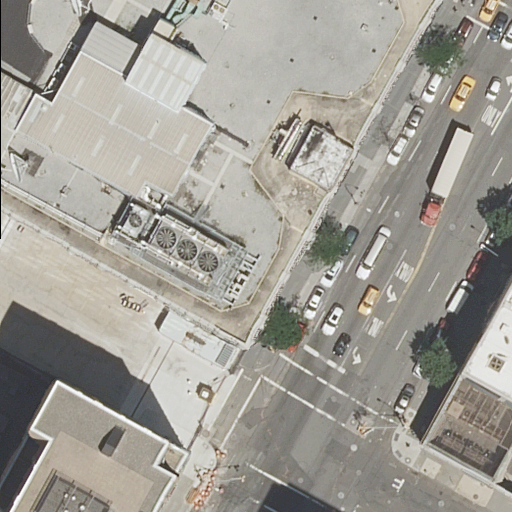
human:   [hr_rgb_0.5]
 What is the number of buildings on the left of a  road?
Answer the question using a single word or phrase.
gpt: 2

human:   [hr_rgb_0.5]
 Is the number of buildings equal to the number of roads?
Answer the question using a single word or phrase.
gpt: no

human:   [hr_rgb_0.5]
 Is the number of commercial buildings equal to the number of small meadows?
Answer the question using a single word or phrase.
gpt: yes

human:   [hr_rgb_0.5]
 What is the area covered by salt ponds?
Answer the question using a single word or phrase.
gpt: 0m2

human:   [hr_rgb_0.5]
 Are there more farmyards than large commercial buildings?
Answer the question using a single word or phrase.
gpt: no

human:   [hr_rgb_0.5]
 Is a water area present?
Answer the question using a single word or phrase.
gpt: no

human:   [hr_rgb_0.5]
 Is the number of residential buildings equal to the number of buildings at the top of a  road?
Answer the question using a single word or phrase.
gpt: no

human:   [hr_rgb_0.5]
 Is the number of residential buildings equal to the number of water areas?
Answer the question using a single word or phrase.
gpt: no

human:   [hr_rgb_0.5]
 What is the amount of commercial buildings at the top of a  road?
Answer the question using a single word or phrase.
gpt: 0

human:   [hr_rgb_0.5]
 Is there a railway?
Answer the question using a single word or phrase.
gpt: no

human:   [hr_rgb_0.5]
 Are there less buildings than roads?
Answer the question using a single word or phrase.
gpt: yes

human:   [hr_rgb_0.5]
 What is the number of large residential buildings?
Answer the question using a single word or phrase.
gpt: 3

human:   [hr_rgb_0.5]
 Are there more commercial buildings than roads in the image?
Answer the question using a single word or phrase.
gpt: no

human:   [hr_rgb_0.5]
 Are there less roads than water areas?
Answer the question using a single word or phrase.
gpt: no

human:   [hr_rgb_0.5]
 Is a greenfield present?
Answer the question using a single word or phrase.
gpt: no

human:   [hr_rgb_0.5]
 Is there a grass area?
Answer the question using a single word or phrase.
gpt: no

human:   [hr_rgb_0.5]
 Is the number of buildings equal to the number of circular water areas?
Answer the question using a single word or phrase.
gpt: no

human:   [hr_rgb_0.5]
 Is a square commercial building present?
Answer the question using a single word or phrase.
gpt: no

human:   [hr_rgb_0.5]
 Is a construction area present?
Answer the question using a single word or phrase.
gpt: no

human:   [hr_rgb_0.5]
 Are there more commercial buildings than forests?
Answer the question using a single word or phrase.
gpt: no

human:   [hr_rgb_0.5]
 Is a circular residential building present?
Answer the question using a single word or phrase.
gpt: no

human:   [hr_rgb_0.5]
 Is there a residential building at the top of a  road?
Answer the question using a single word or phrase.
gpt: yes

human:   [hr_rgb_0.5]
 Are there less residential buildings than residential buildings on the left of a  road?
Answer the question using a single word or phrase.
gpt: no

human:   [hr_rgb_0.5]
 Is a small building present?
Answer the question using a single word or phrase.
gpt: no

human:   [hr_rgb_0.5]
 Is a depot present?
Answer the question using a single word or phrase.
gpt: no

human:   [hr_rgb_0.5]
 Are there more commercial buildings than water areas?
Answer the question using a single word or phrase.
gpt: no

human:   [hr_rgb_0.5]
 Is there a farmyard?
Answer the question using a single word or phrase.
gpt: no

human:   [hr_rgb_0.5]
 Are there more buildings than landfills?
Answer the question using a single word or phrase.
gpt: yes

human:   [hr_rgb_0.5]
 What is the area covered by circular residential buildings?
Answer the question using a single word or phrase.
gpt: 0m2

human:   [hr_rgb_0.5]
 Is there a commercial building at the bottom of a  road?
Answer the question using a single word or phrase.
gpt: no

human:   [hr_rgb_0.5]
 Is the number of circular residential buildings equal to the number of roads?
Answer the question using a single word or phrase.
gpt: no

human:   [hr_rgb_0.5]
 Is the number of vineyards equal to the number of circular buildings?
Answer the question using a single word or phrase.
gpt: yes

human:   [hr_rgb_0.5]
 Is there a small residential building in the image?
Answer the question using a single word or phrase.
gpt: no

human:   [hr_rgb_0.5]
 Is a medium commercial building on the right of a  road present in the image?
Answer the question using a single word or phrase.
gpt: no

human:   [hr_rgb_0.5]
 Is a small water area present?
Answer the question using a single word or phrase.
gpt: no

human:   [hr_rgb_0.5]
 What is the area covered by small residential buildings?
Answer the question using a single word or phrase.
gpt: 0m2